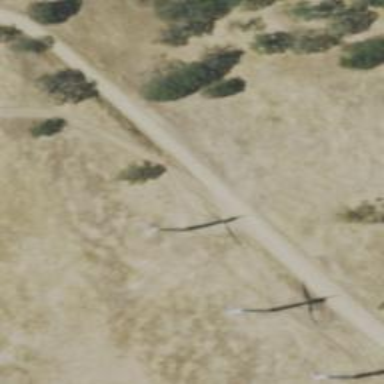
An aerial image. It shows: Wind generator with Vestas wind turbine.